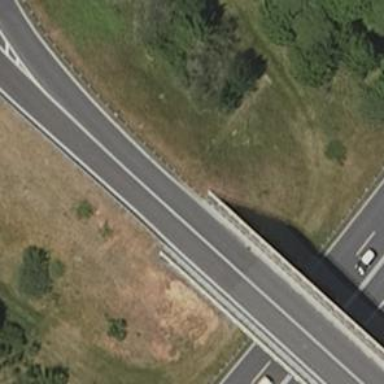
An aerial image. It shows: Asphalt surface bridge for trunk link highway.